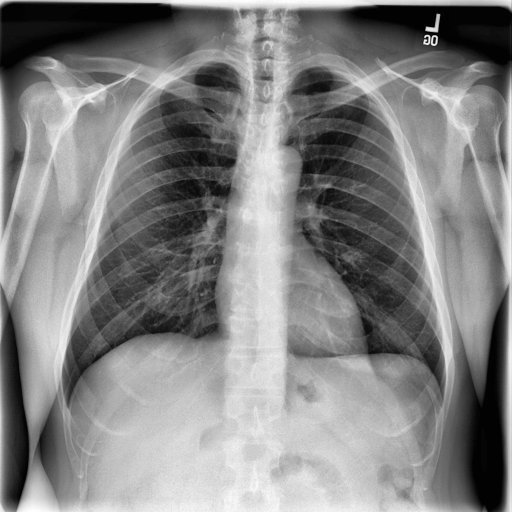
Finding: NORMAL